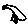
Label: bird